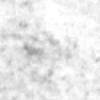
Label: no_change